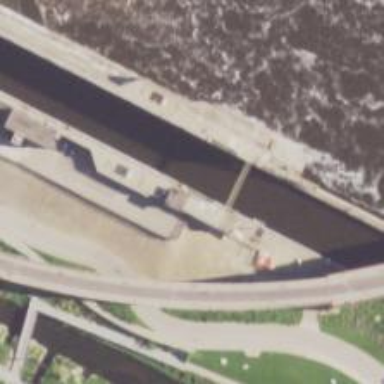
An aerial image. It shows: Lock gate on waterway.